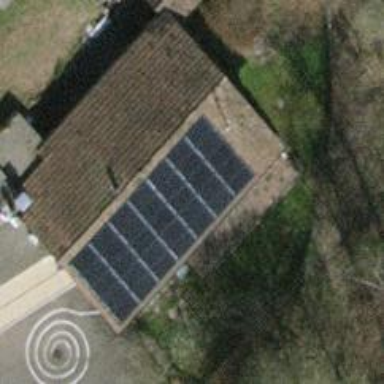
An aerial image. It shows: Small solar photovoltaic panel generator on the roof of building.